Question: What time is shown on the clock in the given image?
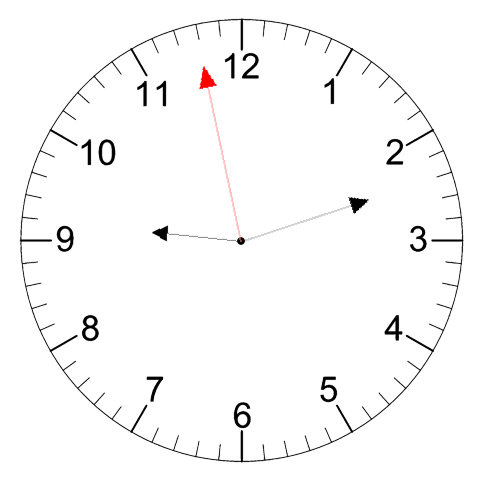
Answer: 09:11:58